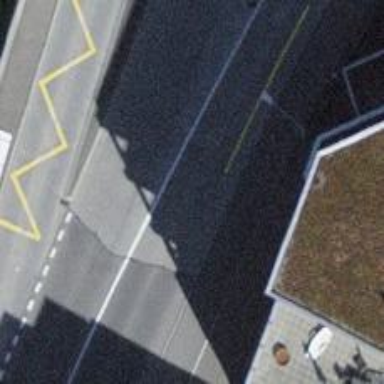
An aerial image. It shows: Bus stop with shelter for public transportation.